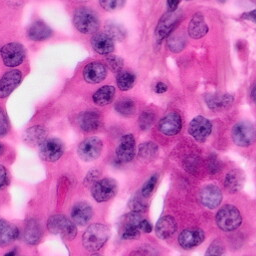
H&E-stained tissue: Pancreatic